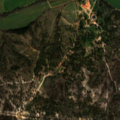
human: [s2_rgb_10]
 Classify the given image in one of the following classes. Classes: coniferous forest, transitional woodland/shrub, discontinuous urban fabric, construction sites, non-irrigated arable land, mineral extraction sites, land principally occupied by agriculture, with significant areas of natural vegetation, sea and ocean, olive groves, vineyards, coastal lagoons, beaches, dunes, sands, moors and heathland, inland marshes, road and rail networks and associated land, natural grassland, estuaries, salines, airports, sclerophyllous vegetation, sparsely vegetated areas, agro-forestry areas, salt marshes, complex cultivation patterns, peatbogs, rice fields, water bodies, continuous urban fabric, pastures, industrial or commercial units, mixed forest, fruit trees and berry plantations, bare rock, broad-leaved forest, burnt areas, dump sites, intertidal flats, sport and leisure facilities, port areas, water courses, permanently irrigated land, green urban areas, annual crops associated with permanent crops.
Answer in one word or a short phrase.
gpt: non-irrigated arable land, permanently irrigated land, broad-leaved forest